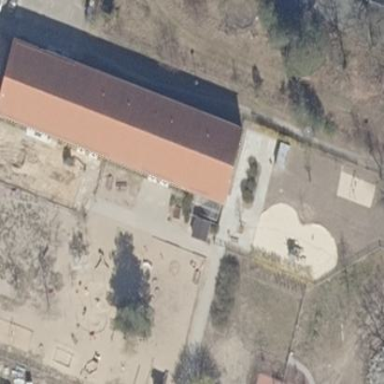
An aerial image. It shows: Kindergarten.